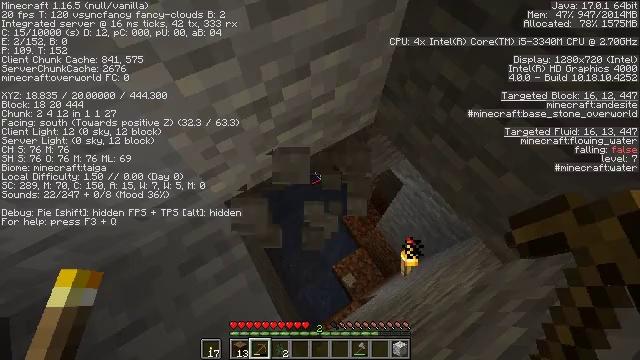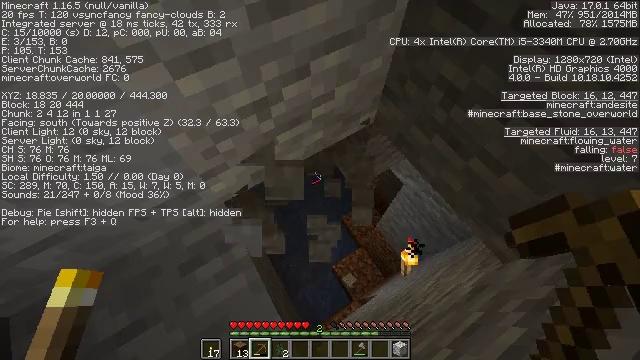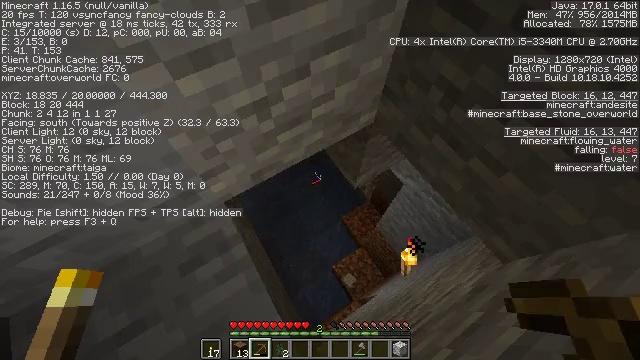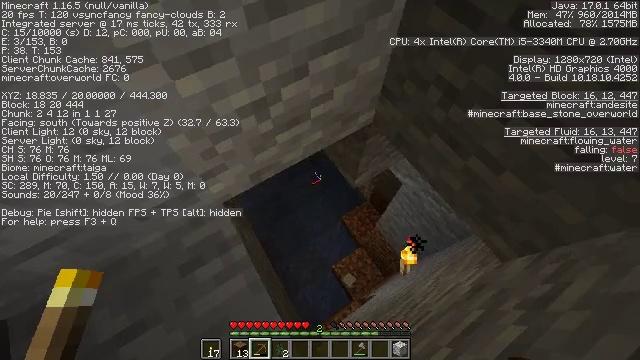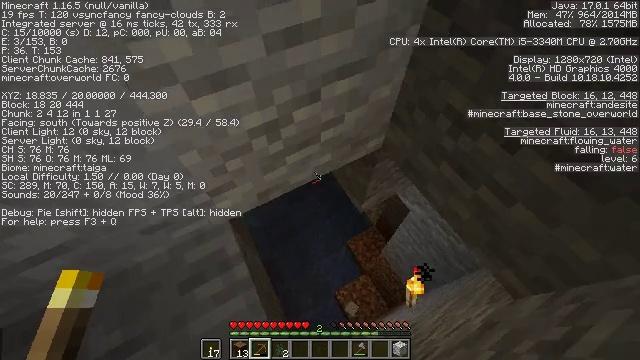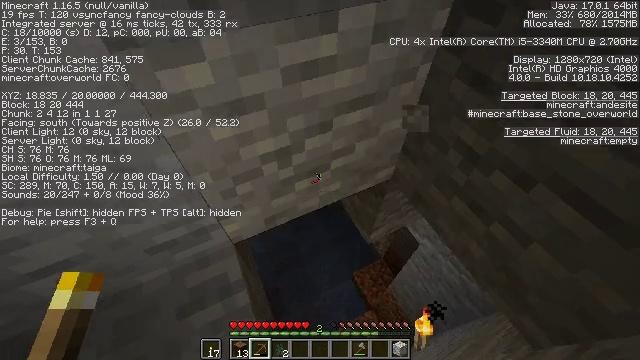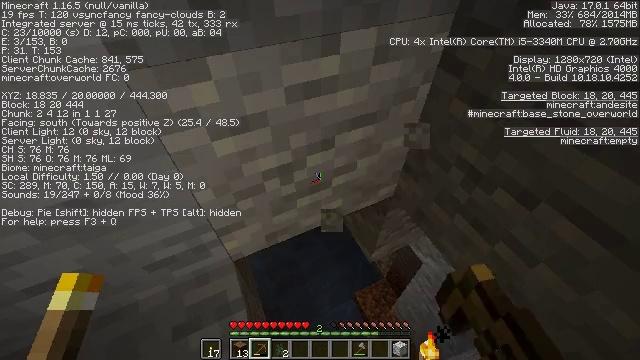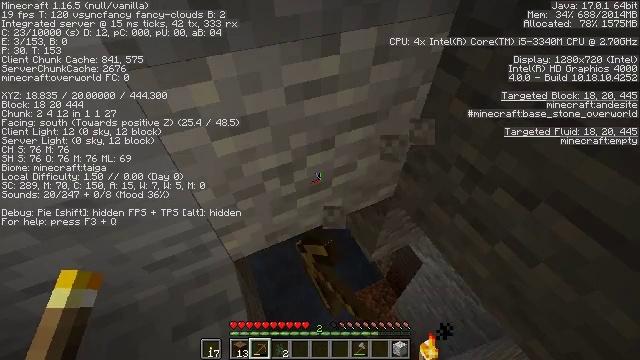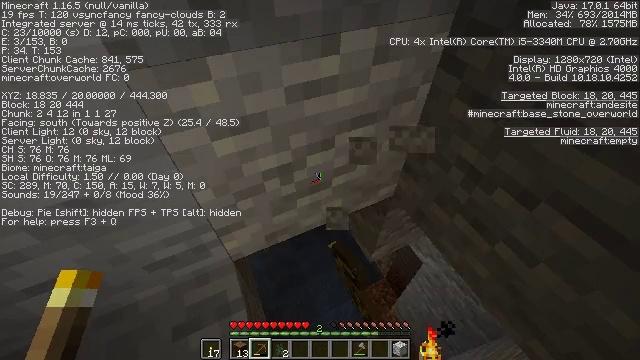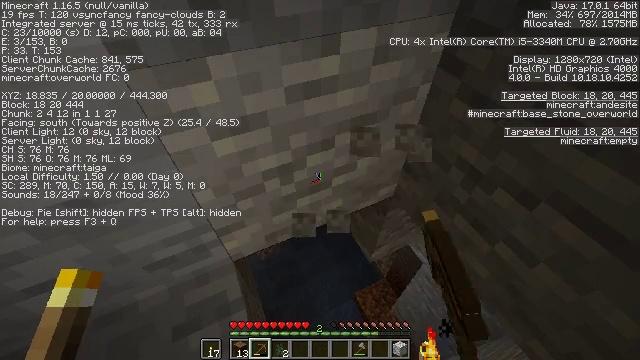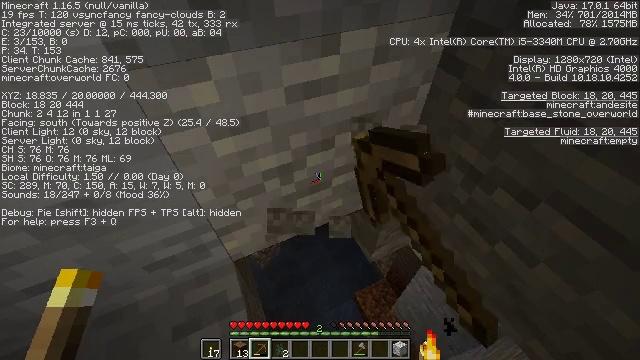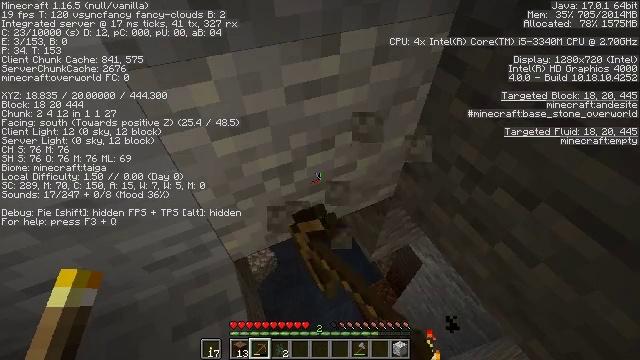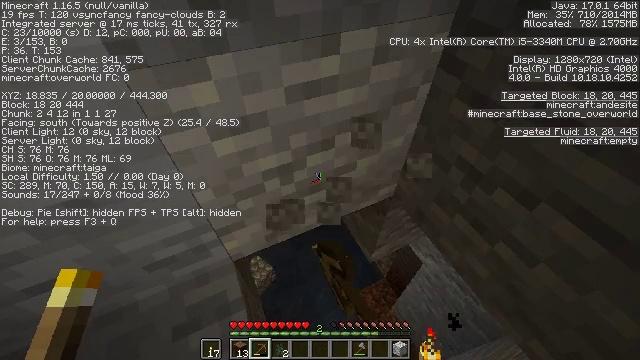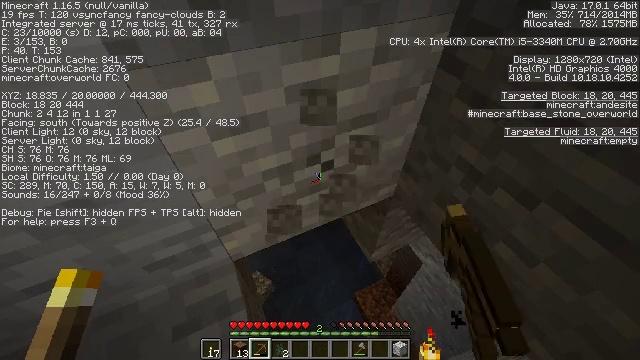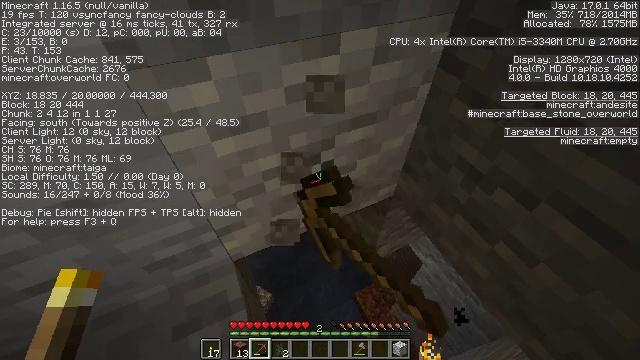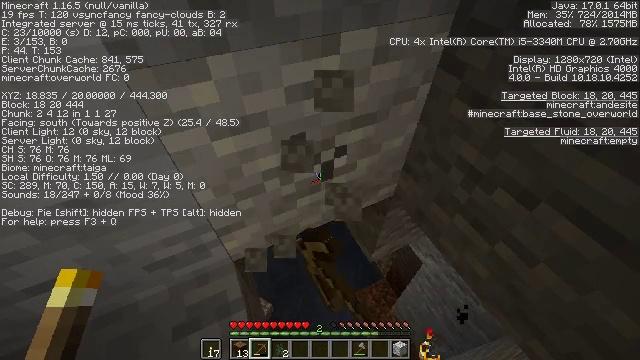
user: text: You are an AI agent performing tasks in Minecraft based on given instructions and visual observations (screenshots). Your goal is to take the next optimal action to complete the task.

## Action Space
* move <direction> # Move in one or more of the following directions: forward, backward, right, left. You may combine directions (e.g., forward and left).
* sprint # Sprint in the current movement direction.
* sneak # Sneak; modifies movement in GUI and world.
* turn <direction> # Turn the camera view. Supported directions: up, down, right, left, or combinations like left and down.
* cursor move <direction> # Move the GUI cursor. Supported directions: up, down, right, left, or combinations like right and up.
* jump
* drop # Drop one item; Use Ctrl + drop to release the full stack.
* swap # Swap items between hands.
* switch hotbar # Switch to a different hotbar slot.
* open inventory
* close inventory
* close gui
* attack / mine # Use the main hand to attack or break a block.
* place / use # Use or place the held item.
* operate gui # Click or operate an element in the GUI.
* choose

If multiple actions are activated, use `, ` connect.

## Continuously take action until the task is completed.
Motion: motion action
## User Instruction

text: Extract andesite from a cave or mountain.
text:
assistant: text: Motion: sneak, attack / mine
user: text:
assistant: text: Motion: sneak, attack / mine
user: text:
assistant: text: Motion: sneak, attack / mine
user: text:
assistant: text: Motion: sneak, turn left and up, attack / mine
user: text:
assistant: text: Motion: sneak, turn left and up, attack / mine
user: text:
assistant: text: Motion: sneak, turn up, attack / mine
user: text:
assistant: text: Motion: sneak, attack / mine
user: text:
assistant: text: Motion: sneak, attack / mine
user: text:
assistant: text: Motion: sneak, attack / mine
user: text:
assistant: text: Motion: sneak, attack / mine
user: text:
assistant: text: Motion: sneak, attack / mine
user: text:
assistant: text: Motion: sneak, attack / mine
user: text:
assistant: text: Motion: sneak, attack / mine
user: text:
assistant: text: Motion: sneak, attack / mine
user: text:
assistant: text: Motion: sneak, attack / mine
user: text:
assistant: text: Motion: sneak, attack / mine
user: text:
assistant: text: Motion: sneak, attack / mine
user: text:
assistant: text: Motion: sneak, attack / mine
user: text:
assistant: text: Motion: sneak, attack / mine
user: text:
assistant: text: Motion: sneak, attack / mine
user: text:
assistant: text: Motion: sneak, attack / mine
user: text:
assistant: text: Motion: sneak, attack / mine
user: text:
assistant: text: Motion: sneak, attack / mine
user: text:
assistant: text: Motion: sneak, attack / mine
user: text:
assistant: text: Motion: sneak, attack / mine
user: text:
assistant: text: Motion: sneak, attack / mine
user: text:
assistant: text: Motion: sneak, attack / mine
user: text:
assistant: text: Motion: sneak, attack / mine
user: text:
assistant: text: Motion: sneak, attack / mine
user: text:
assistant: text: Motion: sneak, attack / mine